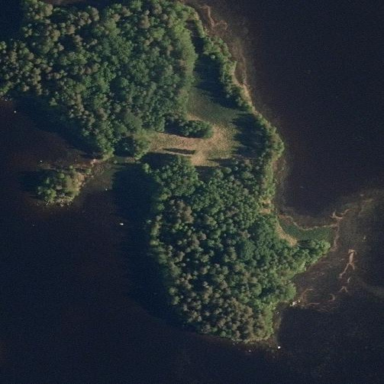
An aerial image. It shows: Islet.